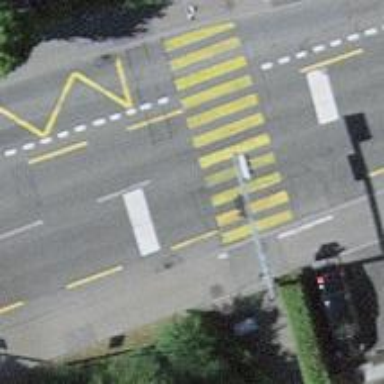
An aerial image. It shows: Kerb serving as barrier.